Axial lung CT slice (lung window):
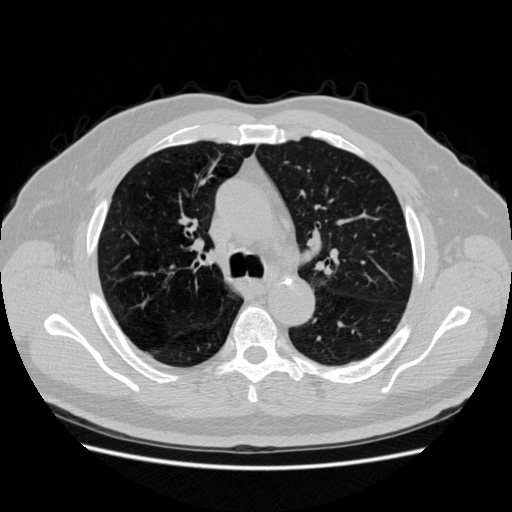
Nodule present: no